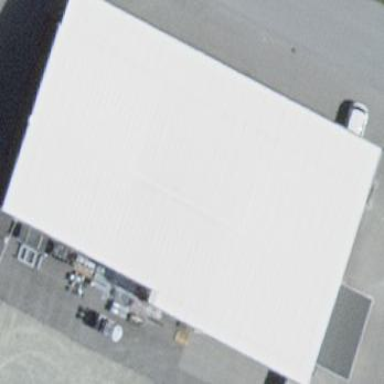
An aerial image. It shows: Commercial building.